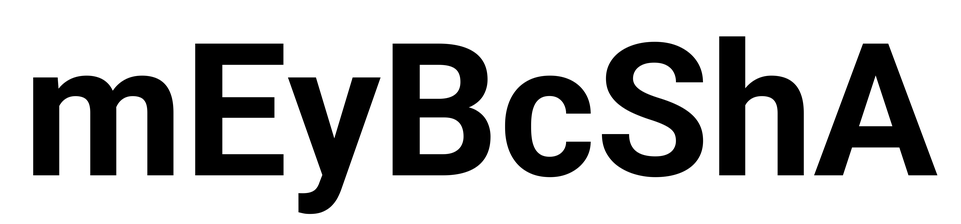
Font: Roboto_Bold